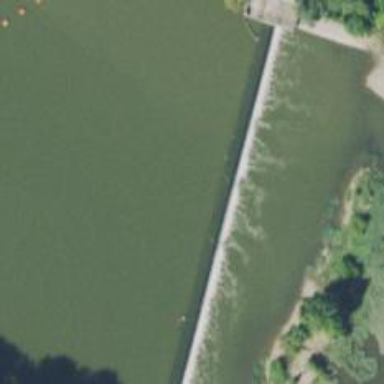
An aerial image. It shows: Weir in waterway.